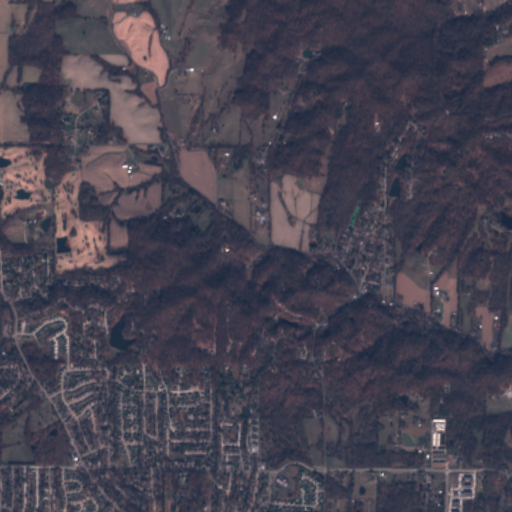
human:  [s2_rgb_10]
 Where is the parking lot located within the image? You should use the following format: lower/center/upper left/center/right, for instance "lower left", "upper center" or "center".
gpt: The parking lot is located in the lower right of the image.
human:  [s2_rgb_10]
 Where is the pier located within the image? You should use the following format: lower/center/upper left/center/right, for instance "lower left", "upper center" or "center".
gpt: The pier is located in the lower right of the image.
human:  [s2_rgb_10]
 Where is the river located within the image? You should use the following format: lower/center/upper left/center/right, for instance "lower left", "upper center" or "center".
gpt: The river is located in the right of the image.
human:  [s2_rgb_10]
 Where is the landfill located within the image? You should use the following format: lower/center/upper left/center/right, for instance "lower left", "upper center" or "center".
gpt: There is no landfill in the image.